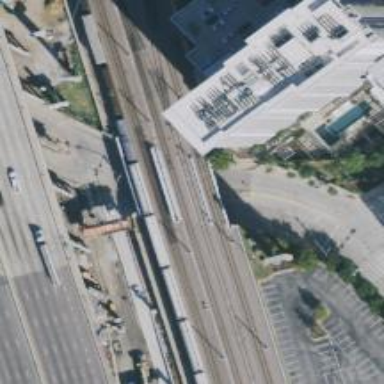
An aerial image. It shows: Light rail railway.